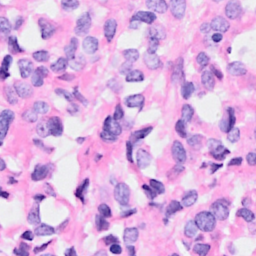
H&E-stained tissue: Breast